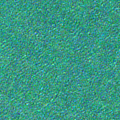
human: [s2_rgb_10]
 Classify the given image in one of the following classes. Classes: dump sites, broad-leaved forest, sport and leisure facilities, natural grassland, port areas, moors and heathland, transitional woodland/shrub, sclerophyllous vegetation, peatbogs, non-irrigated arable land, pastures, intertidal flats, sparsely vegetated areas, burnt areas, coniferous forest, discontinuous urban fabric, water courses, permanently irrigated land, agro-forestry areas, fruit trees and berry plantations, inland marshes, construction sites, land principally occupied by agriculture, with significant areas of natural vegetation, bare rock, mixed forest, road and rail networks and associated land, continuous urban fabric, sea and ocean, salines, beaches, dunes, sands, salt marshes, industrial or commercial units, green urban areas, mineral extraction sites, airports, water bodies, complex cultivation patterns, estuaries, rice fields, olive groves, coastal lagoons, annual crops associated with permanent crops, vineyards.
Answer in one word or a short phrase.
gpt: sea and ocean